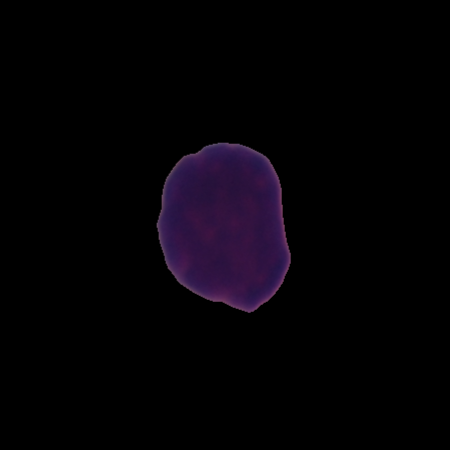
Label: healthy